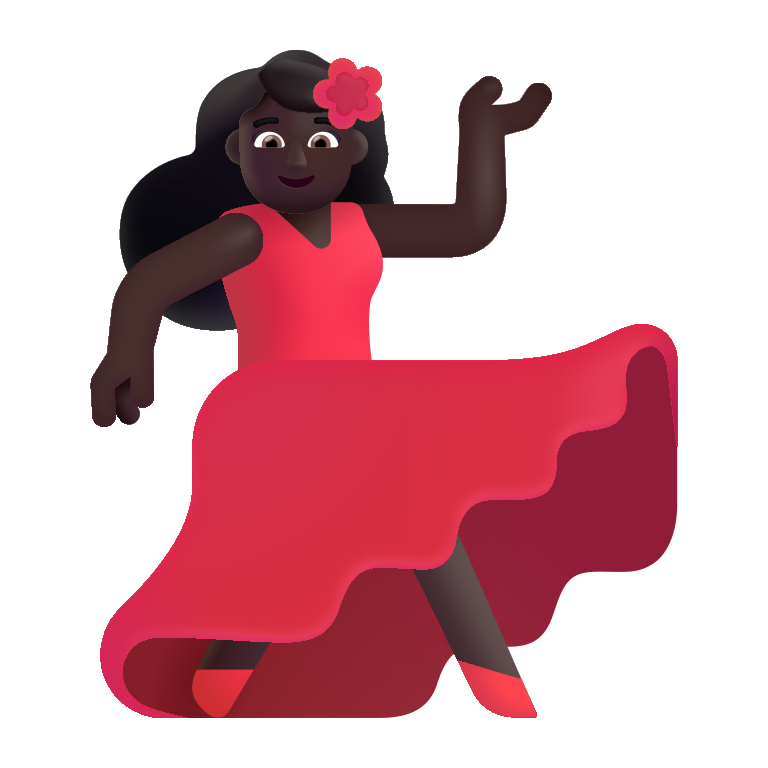
woman dancing color dark